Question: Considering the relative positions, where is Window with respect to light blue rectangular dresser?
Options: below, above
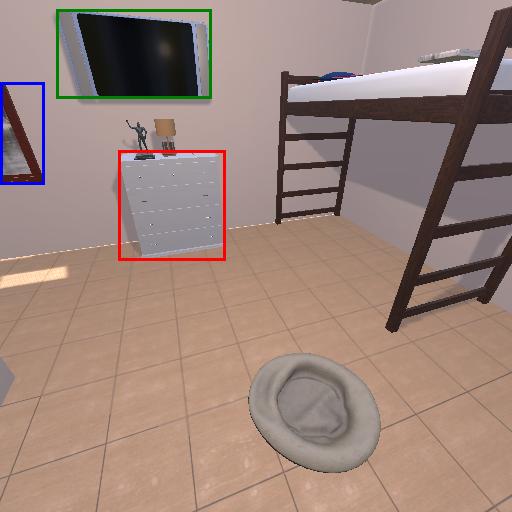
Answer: below